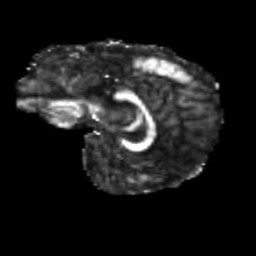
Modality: FA
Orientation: sagittal
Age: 11
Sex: male
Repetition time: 9.4 s
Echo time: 0.089 s